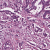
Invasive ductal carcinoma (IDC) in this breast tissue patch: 1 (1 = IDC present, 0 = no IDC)